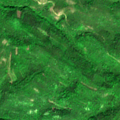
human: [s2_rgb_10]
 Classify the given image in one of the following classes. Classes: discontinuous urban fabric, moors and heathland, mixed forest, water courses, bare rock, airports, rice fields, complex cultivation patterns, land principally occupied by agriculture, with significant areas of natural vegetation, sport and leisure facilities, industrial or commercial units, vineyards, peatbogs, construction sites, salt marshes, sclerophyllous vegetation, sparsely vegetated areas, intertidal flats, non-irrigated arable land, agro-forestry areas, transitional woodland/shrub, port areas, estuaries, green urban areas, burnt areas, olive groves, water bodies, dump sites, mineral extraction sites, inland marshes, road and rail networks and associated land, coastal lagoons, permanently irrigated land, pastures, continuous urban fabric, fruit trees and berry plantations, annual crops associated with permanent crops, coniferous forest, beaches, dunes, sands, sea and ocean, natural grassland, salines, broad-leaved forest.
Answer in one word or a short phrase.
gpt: land principally occupied by agriculture, with significant areas of natural vegetation, broad-leaved forest, transitional woodland/shrub